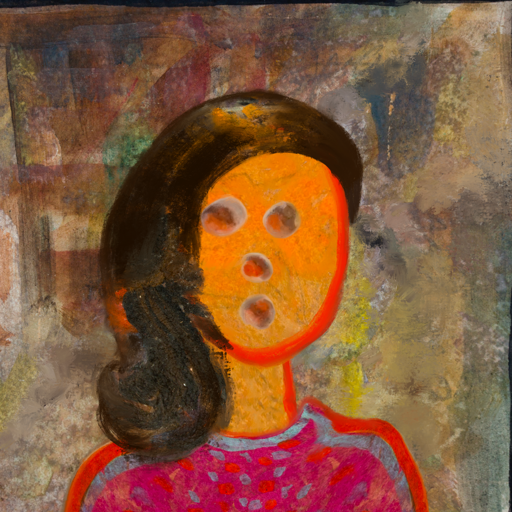
Background: Mosgoul, Head And Neck Front: Sisters, Face Front: Rupkatha, Bust: Sisters, Hair Front: Gypsy_Queen, Head Accessory: Blank, Second Necklace: Blank, Necklace: Blank, Baby: Blank